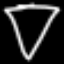
Label: diamond